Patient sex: M
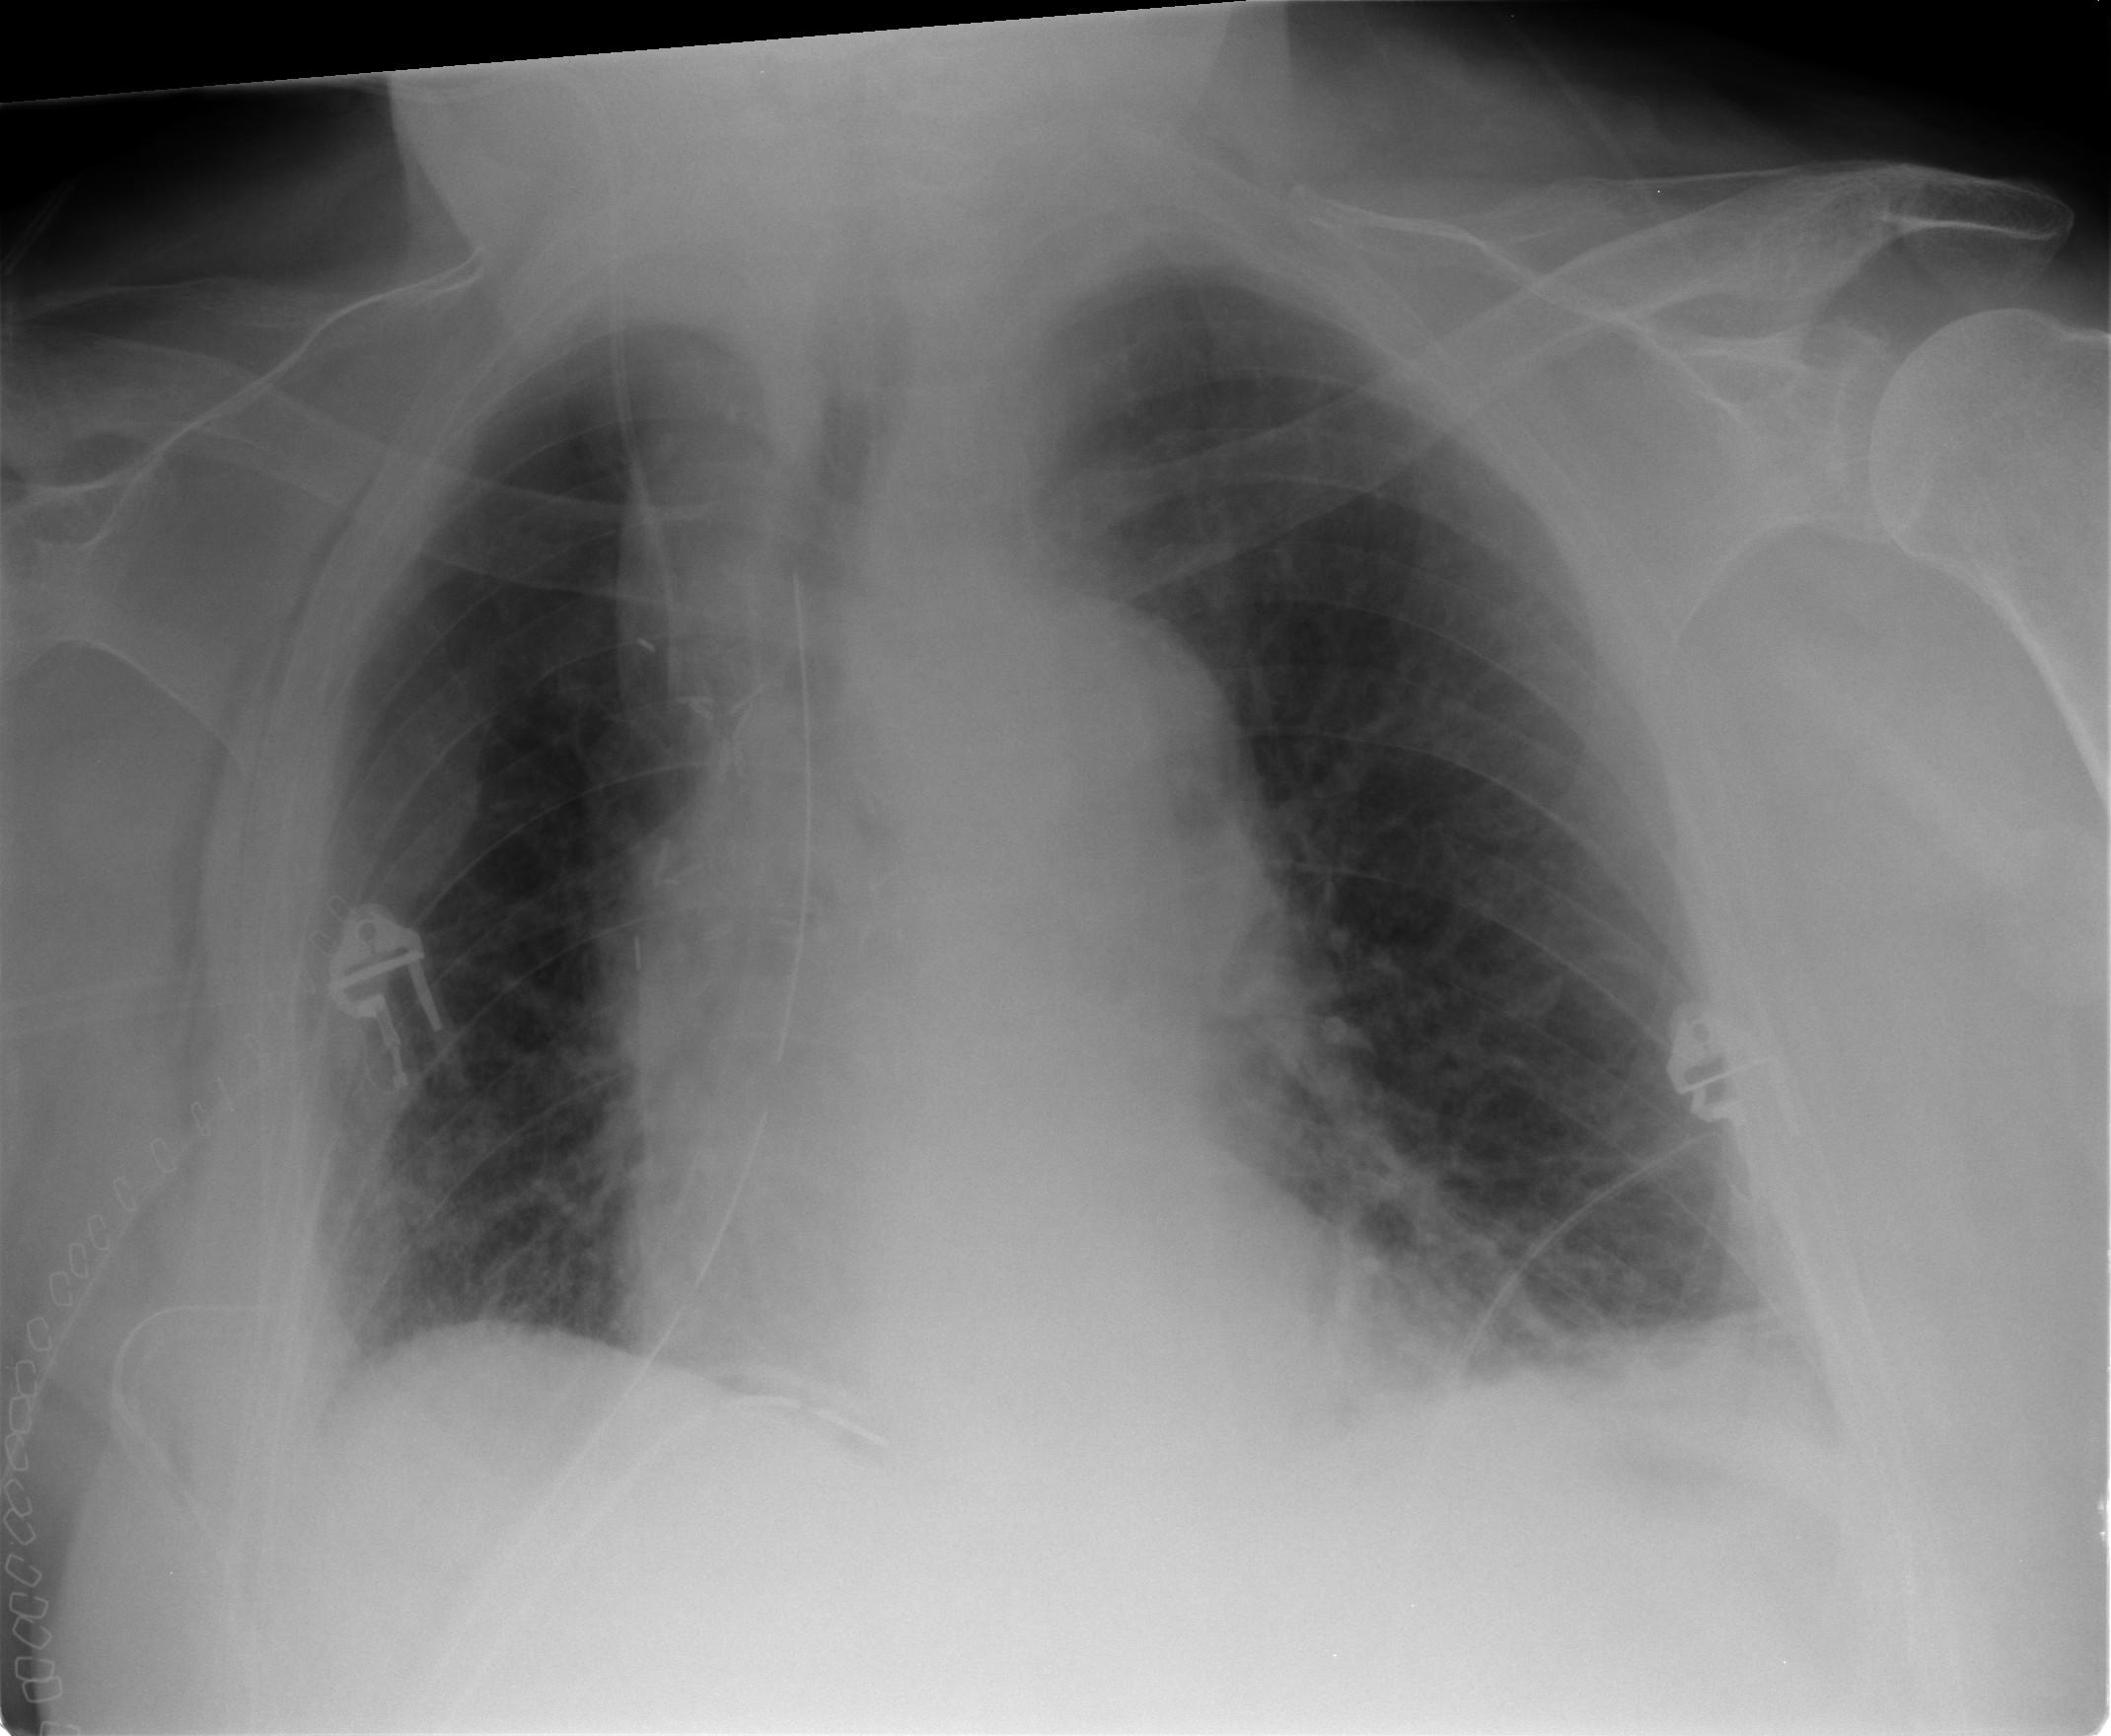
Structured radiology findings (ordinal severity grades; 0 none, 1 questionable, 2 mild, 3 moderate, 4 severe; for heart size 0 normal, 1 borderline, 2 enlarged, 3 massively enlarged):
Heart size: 1
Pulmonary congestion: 1
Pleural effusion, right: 2
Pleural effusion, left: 2
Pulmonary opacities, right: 0
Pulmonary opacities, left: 0
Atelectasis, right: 2
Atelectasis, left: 2